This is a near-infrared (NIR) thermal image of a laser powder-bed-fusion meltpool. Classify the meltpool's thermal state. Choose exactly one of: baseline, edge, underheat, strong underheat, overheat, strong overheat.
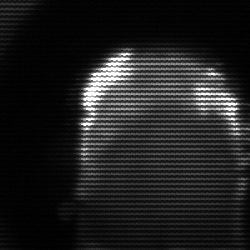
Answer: baseline